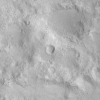
Atmospheric dust classification: not_dusty